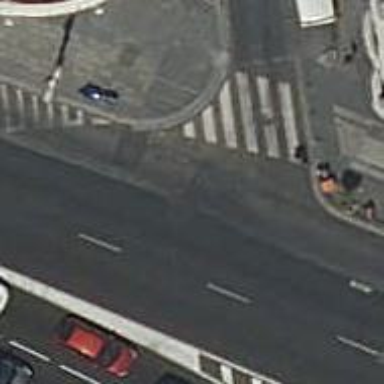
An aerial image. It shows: Kerb barrier.